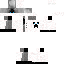
A male skeleton skin with pale skin, wearing white bald dressed in a blue tshirt and black pants, featuring a closed mouth.